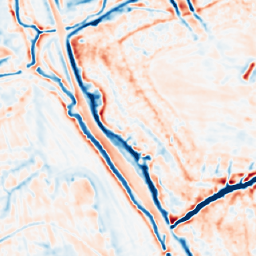
Category: multiscale
Decomposition family: dog_multiscale
Decomposition parameters: sigma_ratio: 1.4
n_scales: 4
base_sigma: 1
Upsampling method: area
Upsampling parameters: scale: 2
Upsampling scale: 2